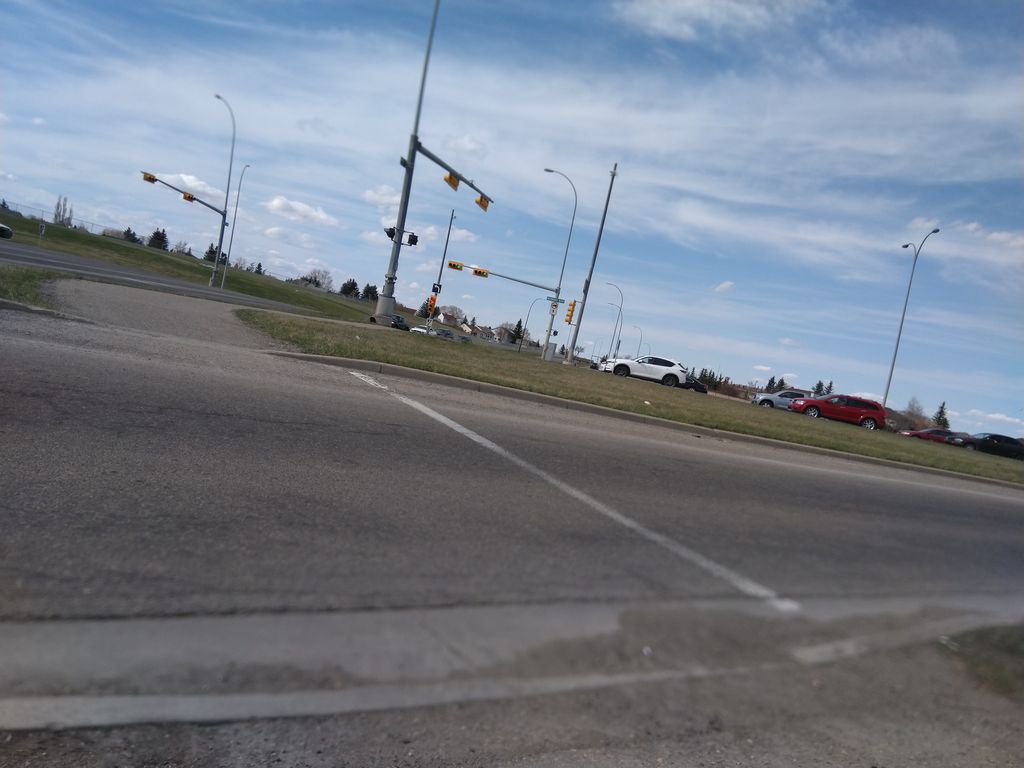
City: calgary